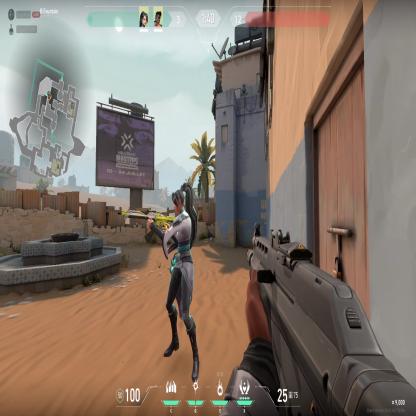
Label: teammate